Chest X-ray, PA view. Patient: 64 years old, sex M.
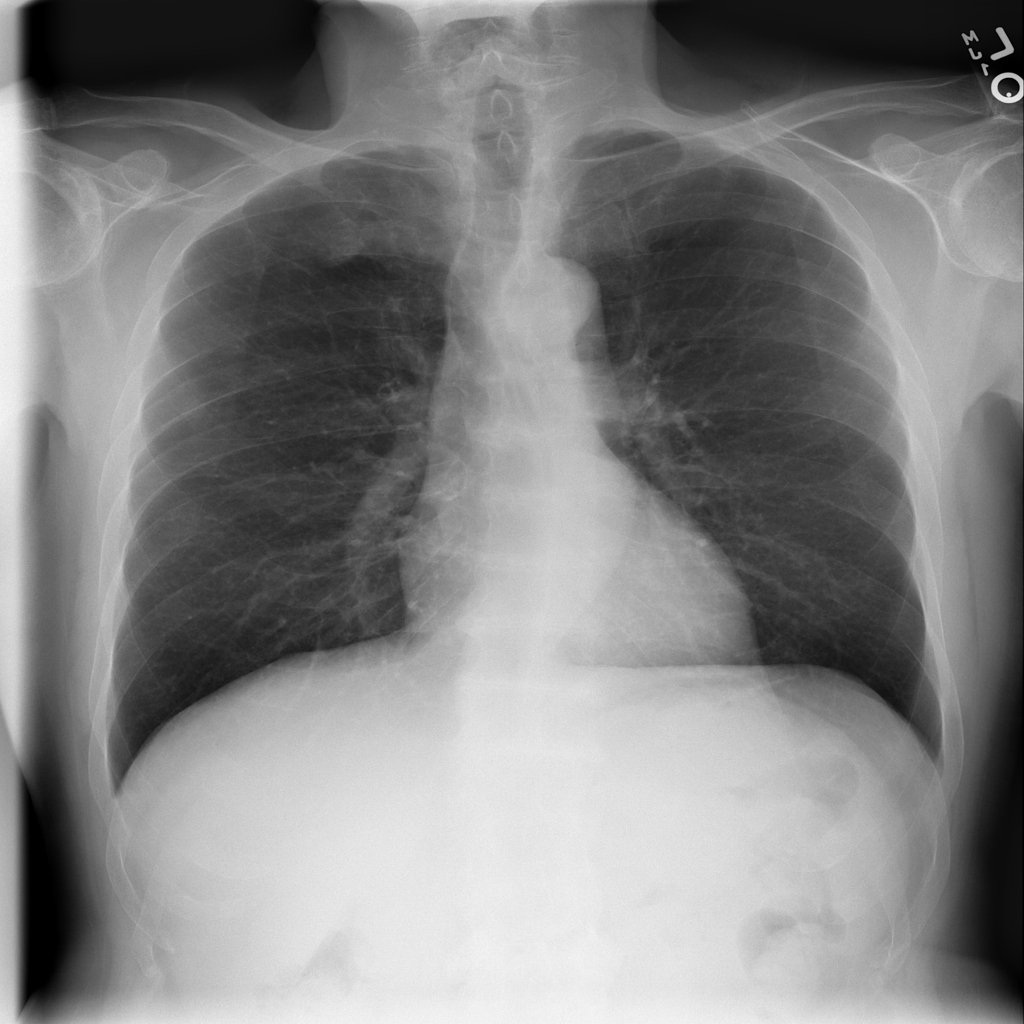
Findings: No Finding